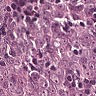
Metastatic tissue present: yes